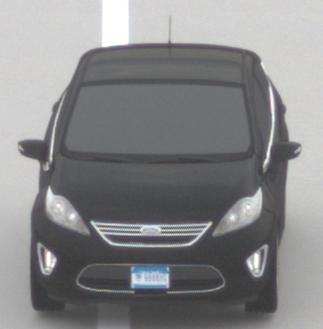
Make: Ford
Model: Fiesta
Detailed model: ’09 Sedan (seventh series)
Model produced from: 2010
Model produced until: 2017
Doors: 4
Color: black
Road condition: dry road
Daytime: morning or afternoon
Contrast: low contrast